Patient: sex M, age 62
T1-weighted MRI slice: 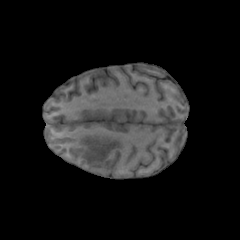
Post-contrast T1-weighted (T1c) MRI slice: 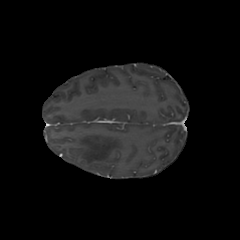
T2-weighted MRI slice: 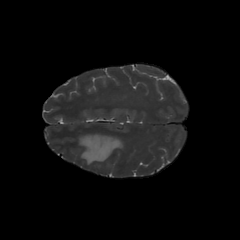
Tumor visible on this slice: yes
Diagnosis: Glioblastoma, IDH-wildtype
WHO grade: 4